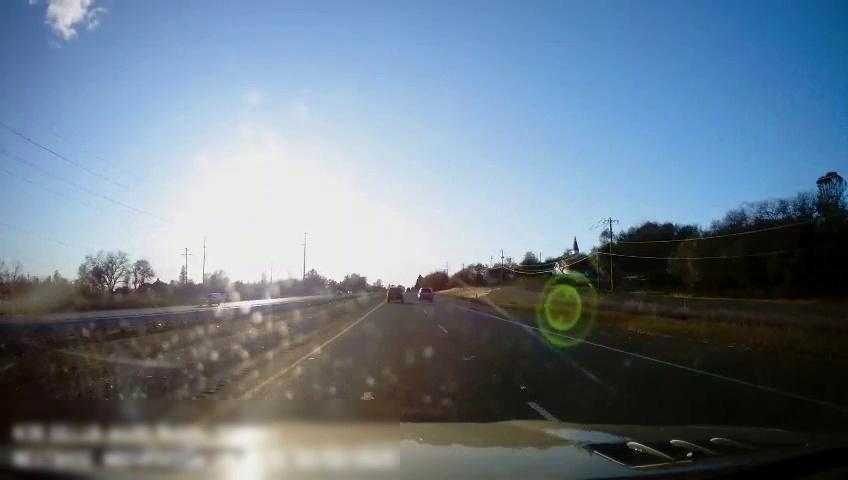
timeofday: Day
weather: Sunny
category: Drivable Space
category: Drivable Space
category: Drivable Space
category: Vehicles | Truck
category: Vehicles | SUV
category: Vehicles | SUV
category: Lanes | Current Lane
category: Lanes | Current Lane
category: Lanes | Alternate Lane